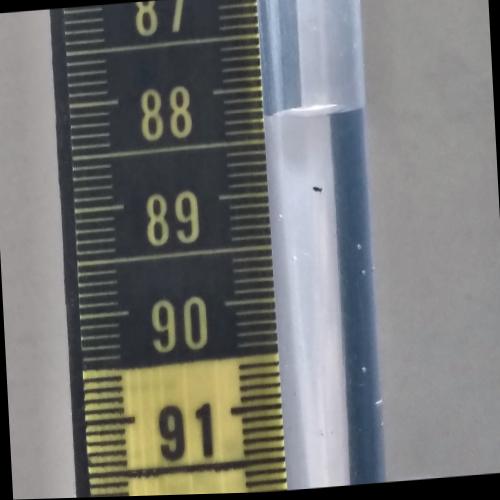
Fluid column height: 88.3 cm